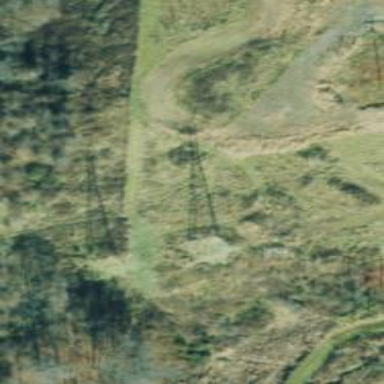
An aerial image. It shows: Lattice structure tower used for power distribution.